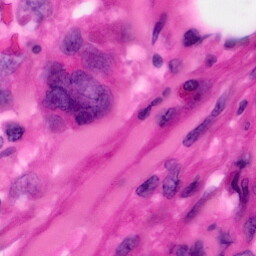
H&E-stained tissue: Pancreatic